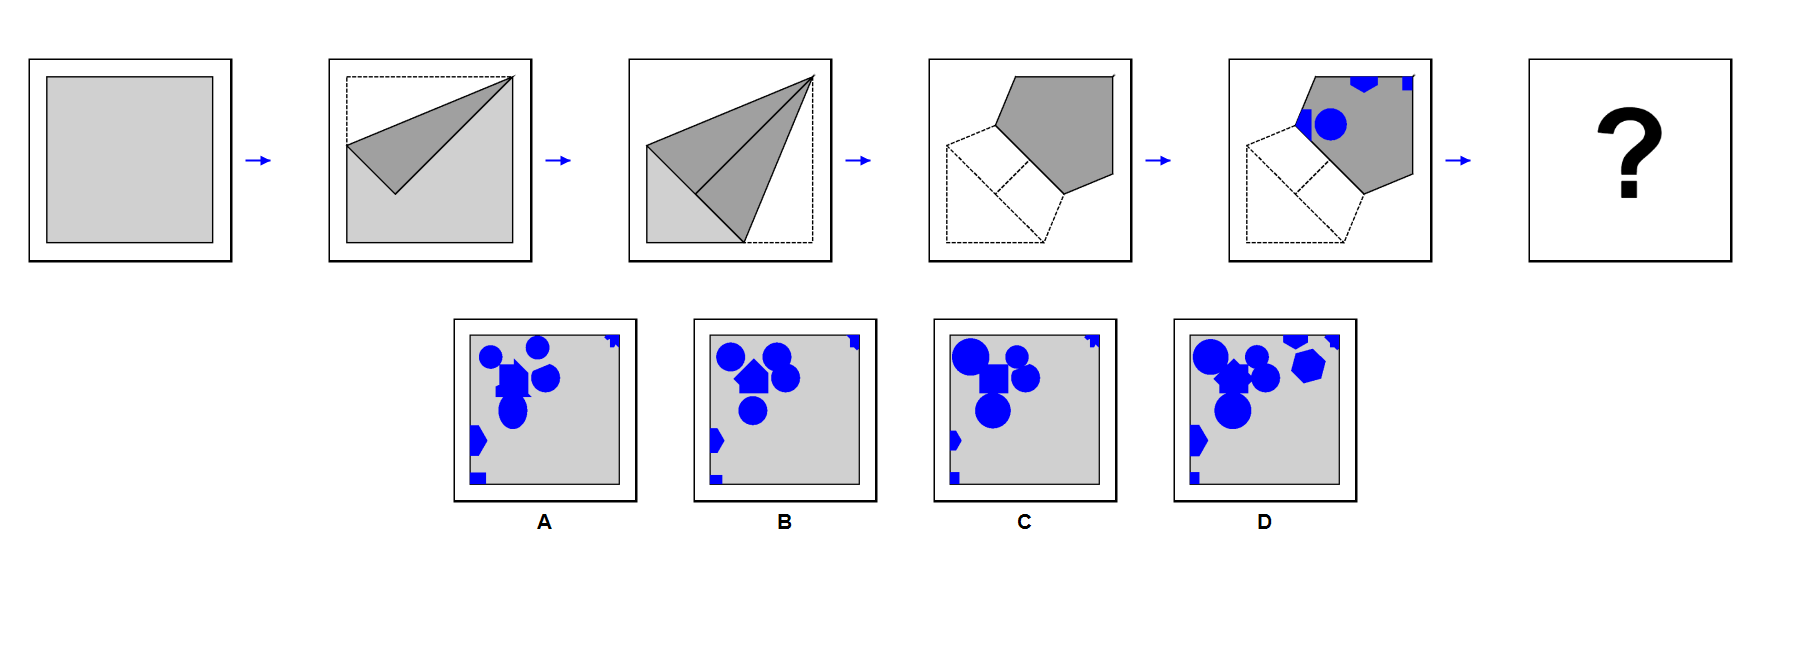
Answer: B